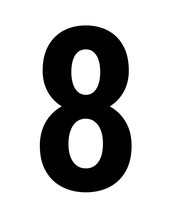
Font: Roboto_Condensed_SemiBold